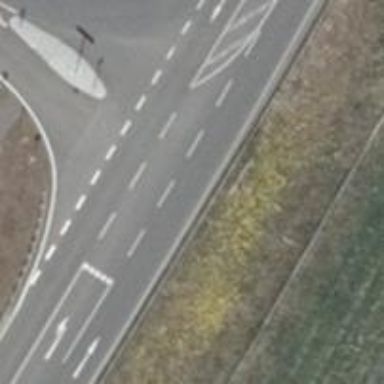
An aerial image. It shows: Asphalt road with primary classification and embankment.